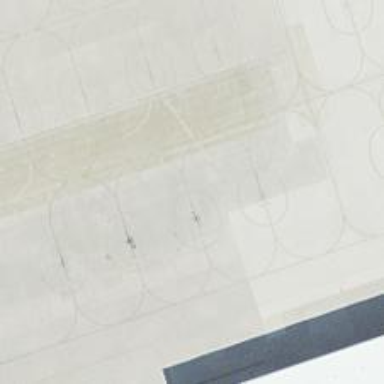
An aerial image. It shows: View of taxiway at the airport.